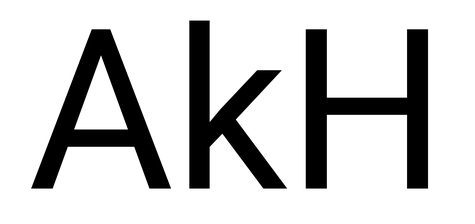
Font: Roboto_Regular